Question: I am trying to put '3 images' in the 'left side of the div', without using 'margin-right':

I think of something with: 'float: left' for the images, but it doesn't work.
this is my jsfiddle:<URL>
:
'''
<center>
<div id="container" style="width:700px;">
<div id="header" style="background-color:rgb(249,204,157);">
<font style="margin-bottom:0; text-align: center;font-size: 50px;">avb</font>
<img src="image.jpg" style="cursor: pointer; width: 76px; height: 60px; position: fixed; margin-right: 154px;">
<img src="image.jpg" style="cursor: pointer; width: 66px; height: 59px; position: fixed; margin-right: 85px;">
<img src="image.jpg" style="cursor: pointer; width: 77px; height: 62px; position: fixed; margin-right: 5px;">
</div>
</div>
</center>
'''
:
'''
<style>
#container { float: center; }
body {
padding: 25px;
}
</style>
'''
any help appreciated!
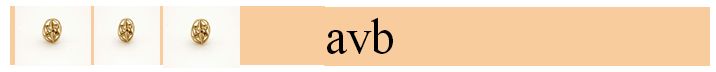
Answer: remove your 'position: fixed;' and mention your css styles like below... Don't need to write separate styles for every img..
'''
img
{
float: left;
width: 76px;
height: 60px;
margin-right: 5px;
}
'''
<URL>